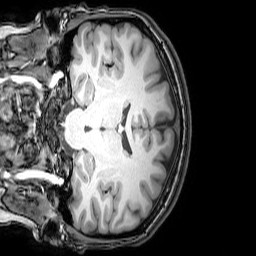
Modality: T1w
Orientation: coronal
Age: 22
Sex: female
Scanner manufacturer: philips
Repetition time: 0.008257 s
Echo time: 0.00383 s